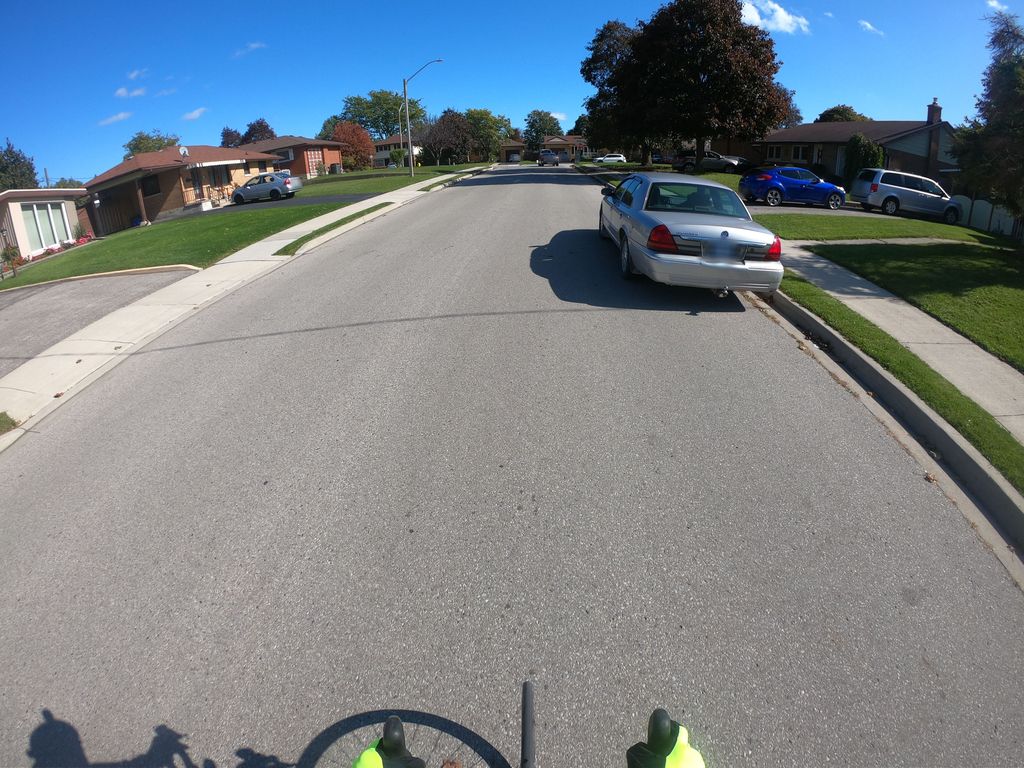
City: kitchener-waterloo